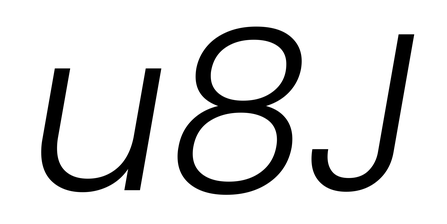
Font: Poppins-LightItalic